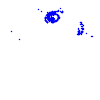
Particle: electron